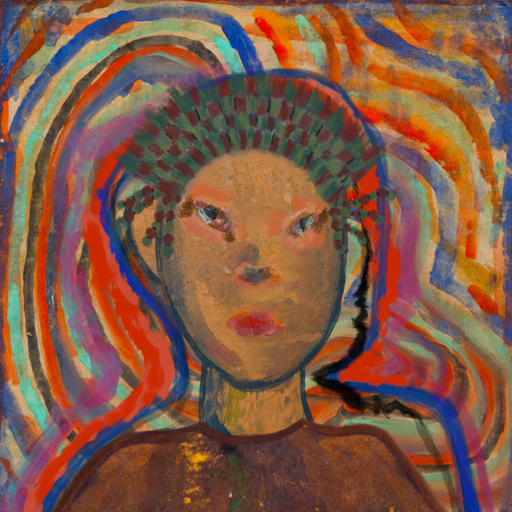
Background: Sisters, Head And Neck Front: In_The_Sun, Face Front: Boggyland, Bust: Comrade, Hair Front: Experience, Head Accessory: After_Raid_Crown, Second Necklace: Blank, Necklace: Blank, Baby: Blank